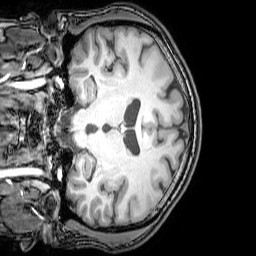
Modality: T1w
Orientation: coronal
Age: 26
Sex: male
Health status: healthy
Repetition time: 0.081 s
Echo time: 0.037 s